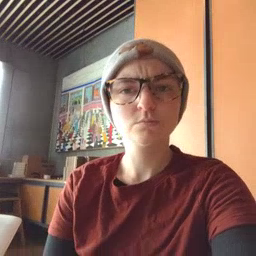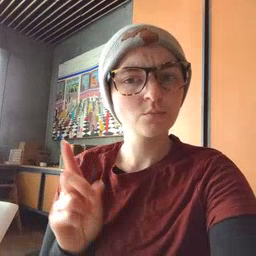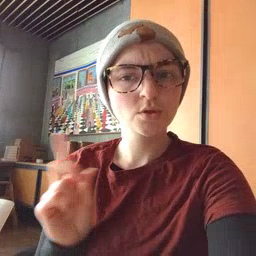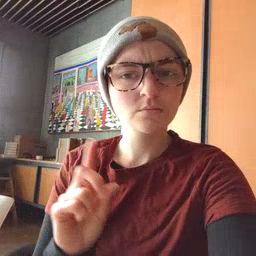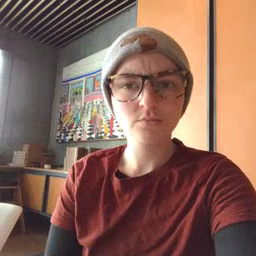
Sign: where